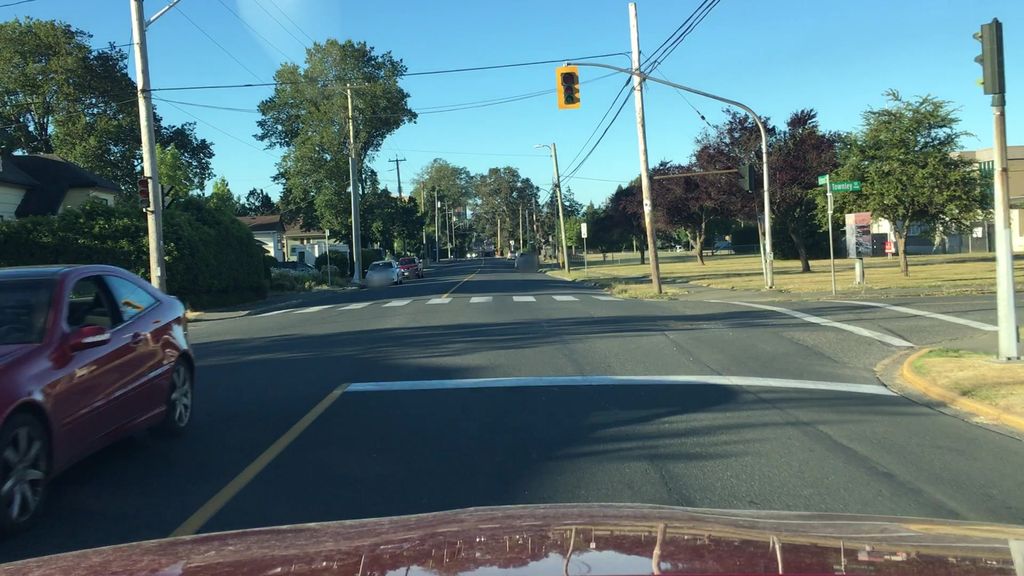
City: victoria